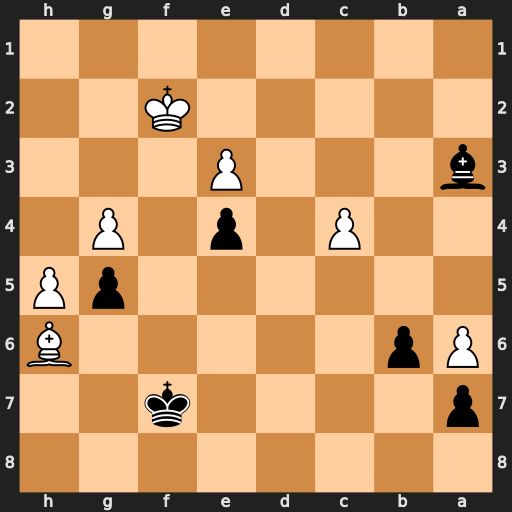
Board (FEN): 8/p4k2/Pp5B/6pP/2P1p1P1/b3P3/5K2/8
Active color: b
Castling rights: -
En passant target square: -
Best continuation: Be7 Ke1 Kg8 Kd2 Kh7 Kc3 Bf6+